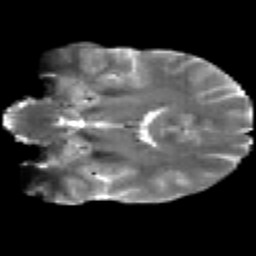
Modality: T2w
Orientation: coronal
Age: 29
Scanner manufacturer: siemens
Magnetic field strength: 3 T
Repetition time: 2.2 s
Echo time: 0.084 s